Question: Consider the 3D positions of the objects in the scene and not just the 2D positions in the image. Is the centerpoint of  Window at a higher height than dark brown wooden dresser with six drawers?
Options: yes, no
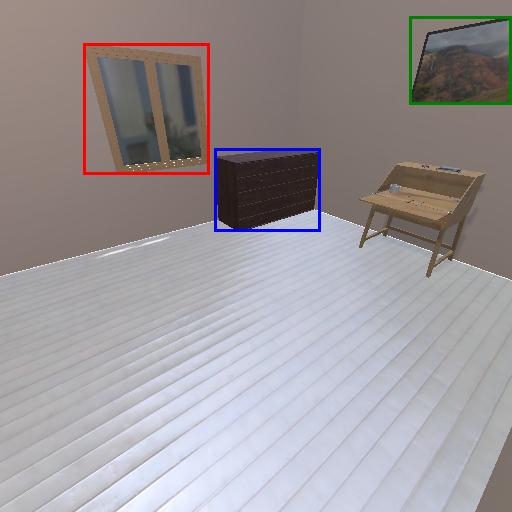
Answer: yes